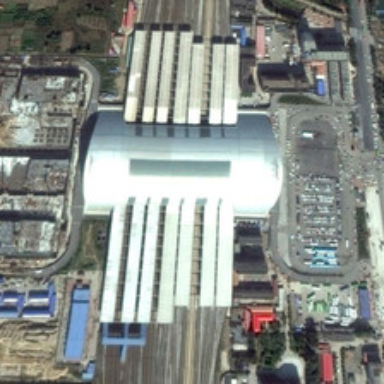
In front of the train station tracks pass through the residential area .